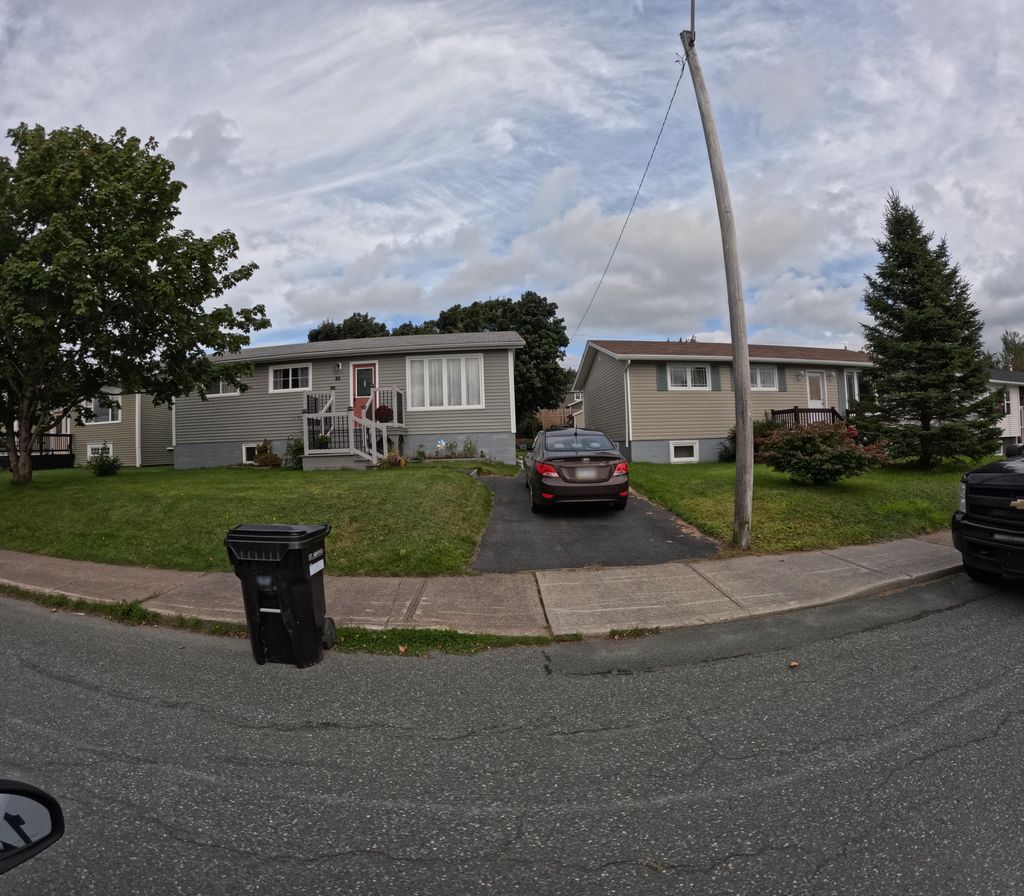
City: st_johns